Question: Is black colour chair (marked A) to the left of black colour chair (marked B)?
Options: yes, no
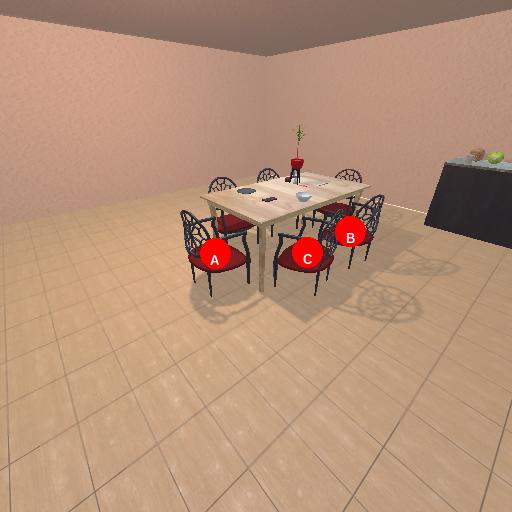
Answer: yes